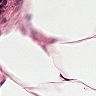
Metastatic tissue present: no